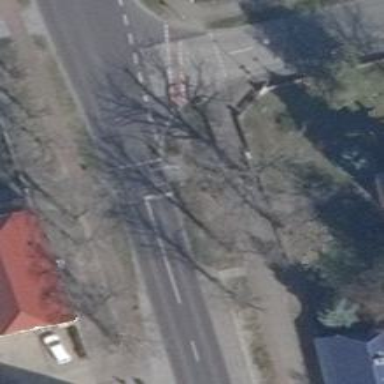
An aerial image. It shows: Footway along the road.